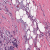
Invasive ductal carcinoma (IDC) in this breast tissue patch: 1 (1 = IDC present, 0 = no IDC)